Question: For those who can't wait <URL>
I have this problem in CSS. The structure of the 'html' and 'css' code looks like this
HTML:
'''
<div class="one">
<div class="two">
<div class="three">
</div>
</div>
</div>
'''
CSS:
'''
.one{
width: 500px;
height: 500px;
background: url('http://www.moonlightcompanies.com/wp-content/uploads/2013/01/6973_MOONF-PomegranatesOnTree-8536-1.jpg');
background-size: cover;
background-repeat: no-repeat;
padding: 20px;
}
.two{
width: 300px;
height: 300px;
background: blue;
padding: 20px;
}
.three{
width: 200px;
height: 200px;
background: transparent;
padding: 20px;
border: 5px solid yellow;
}
'''
My problem is how do I make the background of '<div class="three"></div>' that it would be transparent and would blend to the background of the '<div class="one"></div>'. I want my desired output to be like the attached image. Is this possible ?

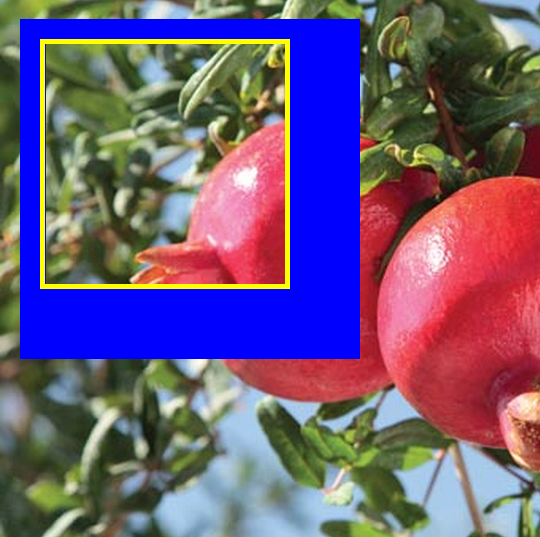
Answer: You can try like this: <URL>
'''
.three{
width: 200px;
height: 200px;
background: transparent;
padding: 20px;
border: 5px solid yellow;
outline:solid 100px rgba(0,0,255,.5);
}
'''
update the border value as per your requirement.
Updated <URL>
'''
.three {
background: transparent;
border: solid blue;
margin: 10px 0px;
border-width:20px 40px 40px 20px;
}
.inner {
outline: 5px solid yellow;
width: 200px;
height: 60px;
margin:0;
padding: 20px;
}
'''